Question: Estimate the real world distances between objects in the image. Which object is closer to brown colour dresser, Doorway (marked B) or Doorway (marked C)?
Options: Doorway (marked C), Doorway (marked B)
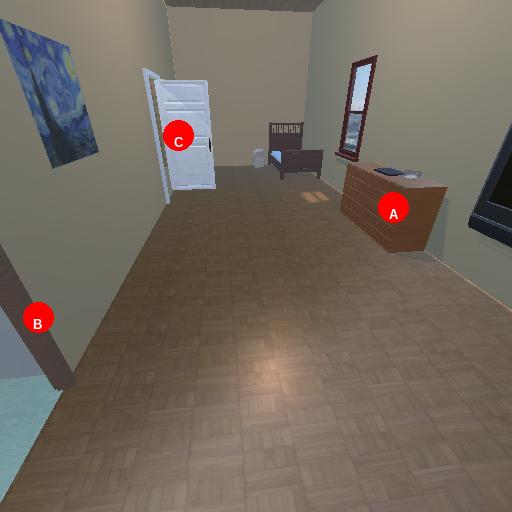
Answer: Doorway (marked C)